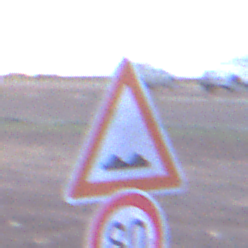
Verkehrszeichen: UnebeneFahrbahn
Zusatzzeichen unten: Geschwindigkeit80
Umgebung: Outdoor, Urban
Tageszeit: SunriseSunset
Wetter: Overcast
Licht: Natural
Jahreszeit: NotSpecified
Kontrast: LowContrast